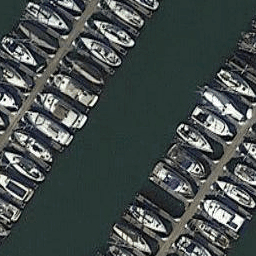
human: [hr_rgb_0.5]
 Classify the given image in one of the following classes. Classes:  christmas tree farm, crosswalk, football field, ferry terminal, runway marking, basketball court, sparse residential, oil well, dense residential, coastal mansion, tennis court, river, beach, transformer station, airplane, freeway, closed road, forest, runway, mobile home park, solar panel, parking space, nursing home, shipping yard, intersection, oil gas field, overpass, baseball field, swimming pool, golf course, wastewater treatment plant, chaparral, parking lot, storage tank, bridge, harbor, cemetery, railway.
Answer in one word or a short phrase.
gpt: harbor